Field crop: maize
Growth stage: 2
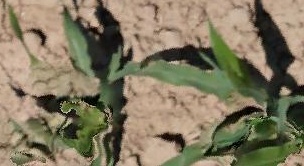
Species: maize